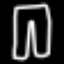
Label: pants